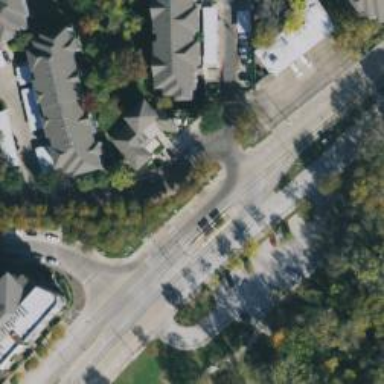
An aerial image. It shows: Secondary road with embedded tram rails.